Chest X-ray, PA view. Patient: 46 years old, sex F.
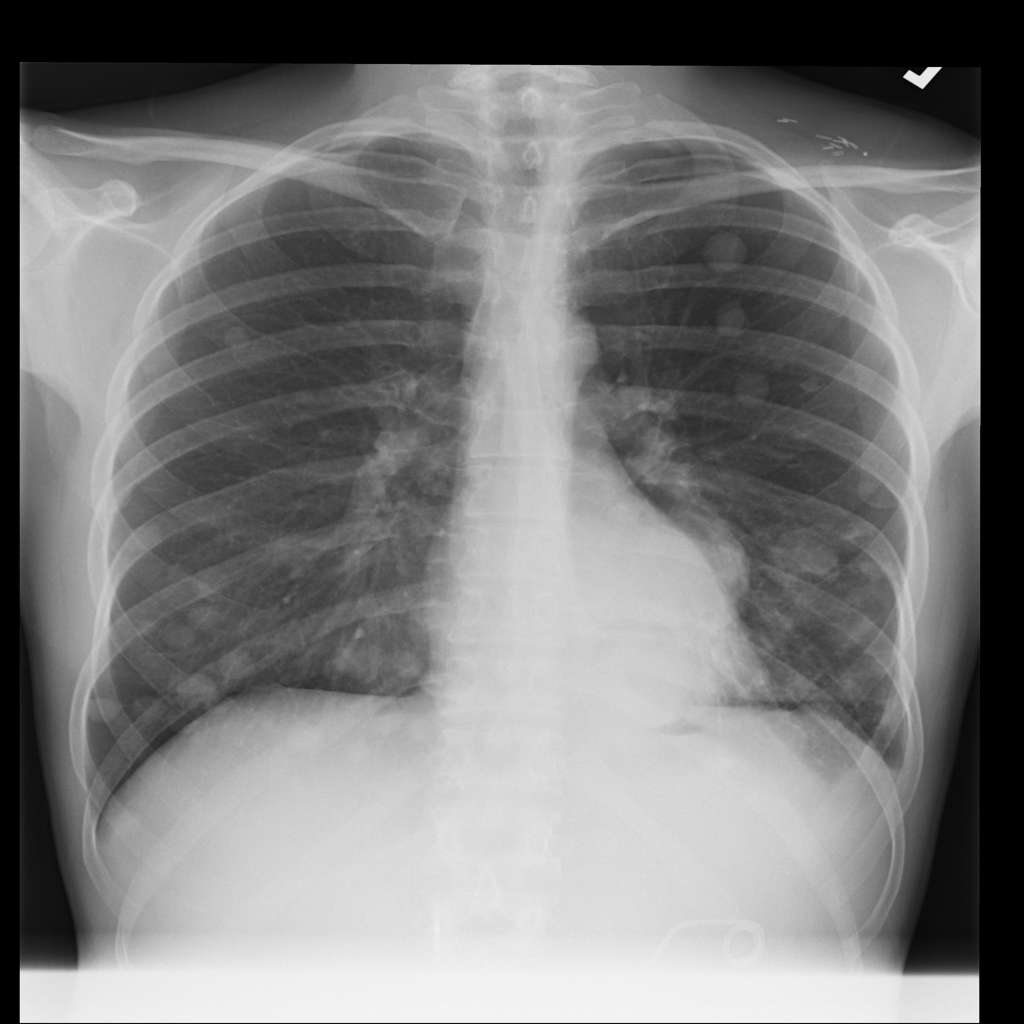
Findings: Nodule